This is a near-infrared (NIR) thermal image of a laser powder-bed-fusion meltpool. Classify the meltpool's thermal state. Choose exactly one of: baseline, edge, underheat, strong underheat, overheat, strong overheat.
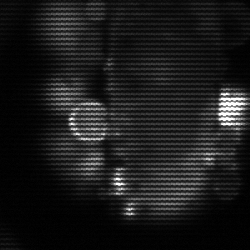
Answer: strong underheat